Field crop: maize
Growth stage: 2
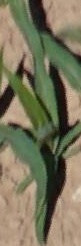
Species: maize